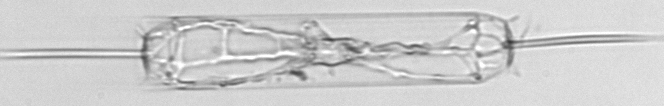
Label: Ditylum_brightwellii